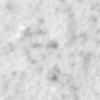
Label: no_change